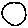
Label: circle